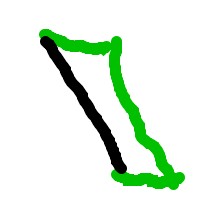
Shape: parallelogram